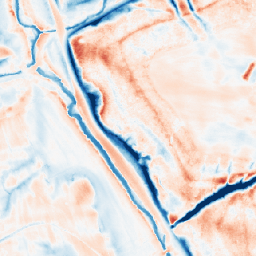
Category: edge_preserving
Decomposition family: guided
Decomposition parameters: radius: 8
eps: 0.1
Upsampling method: area
Upsampling parameters: scale: 4
Upsampling scale: 4